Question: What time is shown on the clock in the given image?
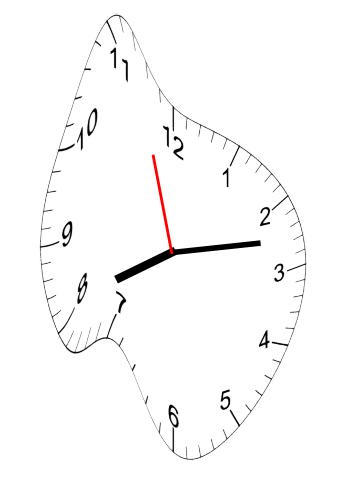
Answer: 08:12:57